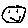
Label: smiley face